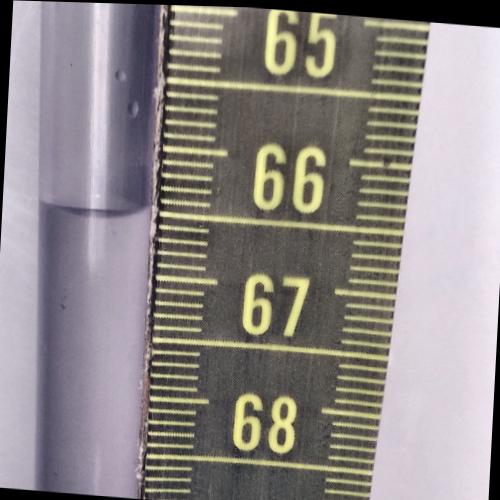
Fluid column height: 66.5 cm